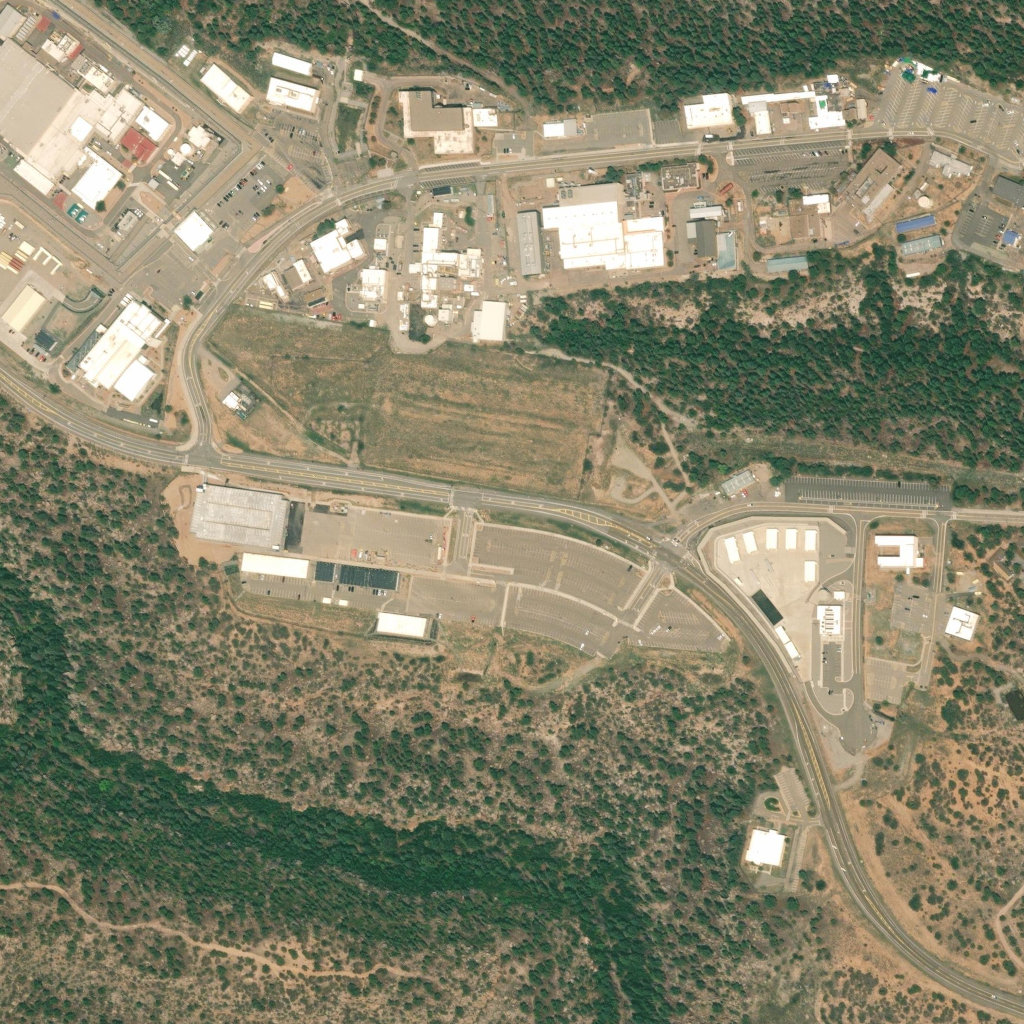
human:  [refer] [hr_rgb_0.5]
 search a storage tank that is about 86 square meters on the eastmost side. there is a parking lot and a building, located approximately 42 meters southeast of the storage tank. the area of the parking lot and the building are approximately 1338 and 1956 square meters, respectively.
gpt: <box>[[89, 19, 90, 20, 0]]</box>

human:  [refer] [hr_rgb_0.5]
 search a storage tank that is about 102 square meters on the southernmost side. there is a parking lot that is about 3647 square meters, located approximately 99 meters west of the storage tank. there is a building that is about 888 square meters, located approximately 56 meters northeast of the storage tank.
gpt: <box>[[79, 57, 80, 58, 0]]</box>

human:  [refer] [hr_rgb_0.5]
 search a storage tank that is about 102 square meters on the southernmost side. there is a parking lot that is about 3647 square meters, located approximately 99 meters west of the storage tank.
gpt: <box>[[79, 57, 81, 58, 0]]</box>

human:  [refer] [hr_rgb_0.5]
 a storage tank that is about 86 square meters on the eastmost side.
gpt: <box>[[89, 19, 90, 20, 0]]</box>